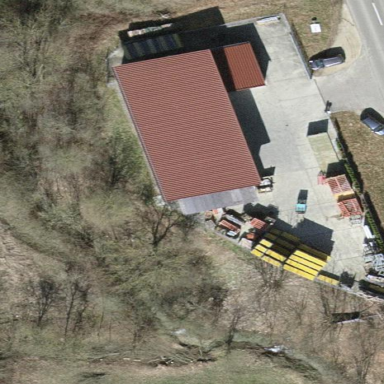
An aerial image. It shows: Industrial building.